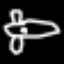
Label: airplane